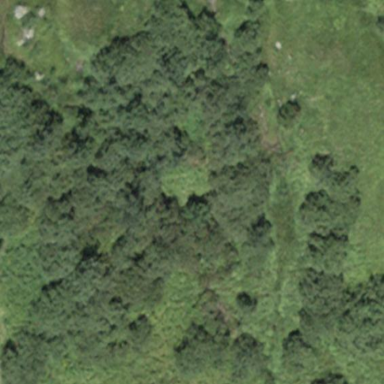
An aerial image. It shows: Beautiful woodland area.